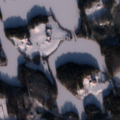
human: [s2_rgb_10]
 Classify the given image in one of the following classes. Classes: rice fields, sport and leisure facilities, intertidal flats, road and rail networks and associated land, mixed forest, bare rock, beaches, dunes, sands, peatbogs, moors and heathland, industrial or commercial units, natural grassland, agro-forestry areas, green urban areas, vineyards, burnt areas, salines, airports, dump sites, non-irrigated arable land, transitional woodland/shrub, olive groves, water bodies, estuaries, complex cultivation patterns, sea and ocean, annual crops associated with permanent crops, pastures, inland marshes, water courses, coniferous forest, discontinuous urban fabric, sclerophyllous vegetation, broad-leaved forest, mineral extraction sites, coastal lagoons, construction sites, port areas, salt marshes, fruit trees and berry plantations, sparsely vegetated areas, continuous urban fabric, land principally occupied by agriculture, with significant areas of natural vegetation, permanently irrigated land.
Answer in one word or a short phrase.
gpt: broad-leaved forest, coniferous forest, mixed forest, transitional woodland/shrub, water bodies